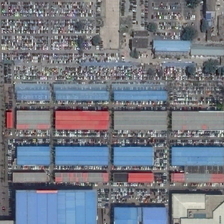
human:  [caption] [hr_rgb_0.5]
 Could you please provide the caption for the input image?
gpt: many buildings and cars are in an industrial area .

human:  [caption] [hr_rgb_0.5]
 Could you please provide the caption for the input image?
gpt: many buildings and cars are in an industrial area .

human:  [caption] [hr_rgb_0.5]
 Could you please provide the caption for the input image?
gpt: many buildings and cars are in an industrial area .

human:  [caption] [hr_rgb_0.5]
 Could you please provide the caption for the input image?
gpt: many buildings and cars are in an industrial area .

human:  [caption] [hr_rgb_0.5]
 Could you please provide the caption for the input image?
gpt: many buildings and cars are in an industrial area .